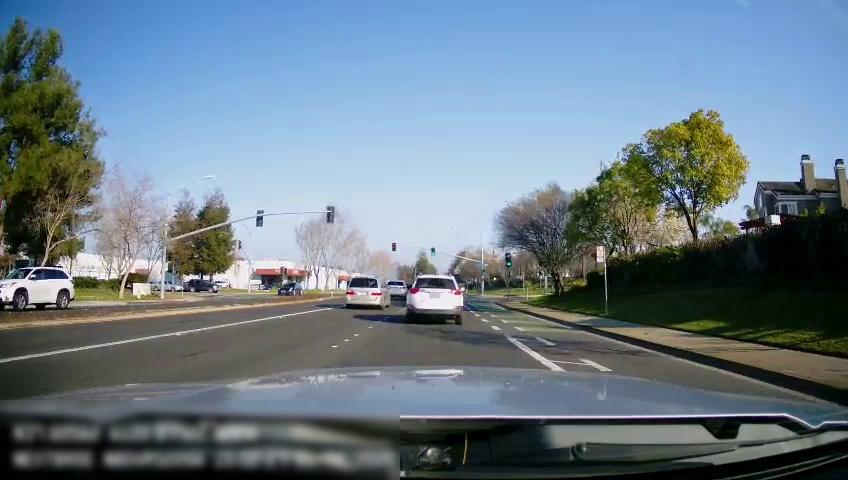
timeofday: Day
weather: Sunny
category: Drivable Space
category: Drivable Space
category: Vehicles | Car
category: Vehicles | Car
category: Vehicles | SUV
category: Vehicles | SUV
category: Vehicles | Car
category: Vehicles | SUV
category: Vehicles | Van
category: Vehicles | SUV
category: Lanes | Alternate Lane
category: Lanes | Alternate Lane
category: Lanes | Opposite Lane
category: Lanes | Current Lane
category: Lanes | Current Lane
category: Traffic | Lights
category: Traffic | Lights
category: Traffic | Lights
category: Traffic | Lights
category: Traffic | Lights
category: Traffic | Signs